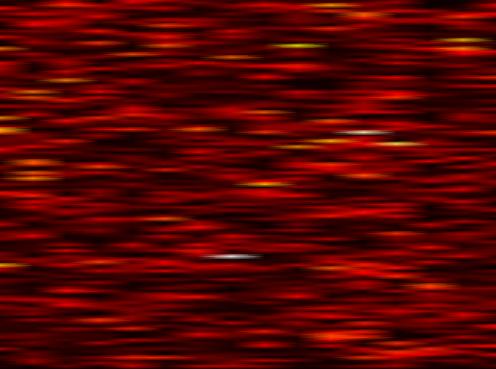
Label: UFMC